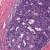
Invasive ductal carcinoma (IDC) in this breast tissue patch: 0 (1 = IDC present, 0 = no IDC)